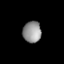
Tissue: lung
Cell type: Endothelial cells
Senescence score: 0.6558
Nuclear area (px): 387
Mean DAPI intensity: 144.871